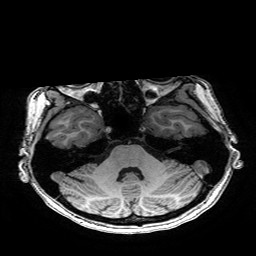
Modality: T1w
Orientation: coronal
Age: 21
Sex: female
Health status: healthy
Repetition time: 2.53 s
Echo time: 0.0034 s